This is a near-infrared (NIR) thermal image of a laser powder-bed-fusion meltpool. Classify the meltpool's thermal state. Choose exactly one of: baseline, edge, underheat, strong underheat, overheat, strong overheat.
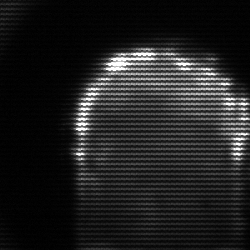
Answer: baseline